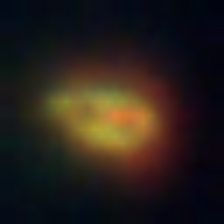
Taxon: NanoPlankton
Group: Other